Question: This is a prototype UI maded by photoshop, you can see there is a 'close' icon on the left top of the view.

I wonder if there is any control in android can implement this? If not, how to make it?
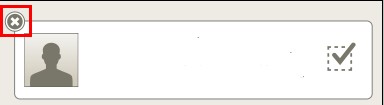
Answer: No, You don't have. To get this kind of UI you just need to crop all the images separately and Use 'Adapter' and inflate your custom layout.
In your case you need to create close icon image, put it in a ImageView and align it wherever you want.